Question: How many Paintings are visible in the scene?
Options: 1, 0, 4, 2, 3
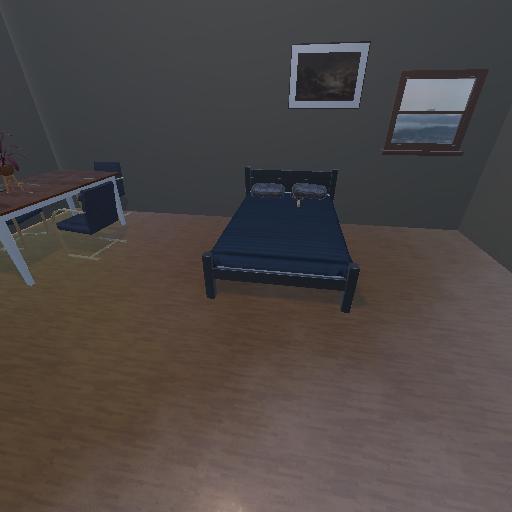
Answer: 1